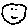
Label: smiley face